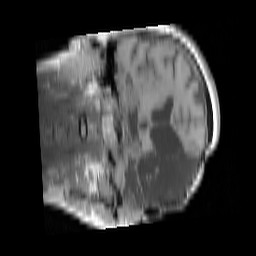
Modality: T1w
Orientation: coronal
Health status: ill
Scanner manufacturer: siemens
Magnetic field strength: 3 T
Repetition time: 0.4 s
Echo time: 0.00272 s